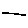
Label: line